Question: I've been struggling with this a long time now, so I finally gave up on trying to find the answer and decided to ask it right away.
On my app I have a user log in page. The app has a TabBarViewController that has some NavigationControllers in it's items.
My last effort was to put the login screen embedded on a NavigationBarController and make it the Initial View Controller, as in the picture below.

When the app is launched, if the user is logged in the LogInViewController 'segues' to the TabBarController and everything is fine. When the user logs out in the ProfileViewController, there's a segue in this ViewController 'segueing' to the initial view controller.
In the other hand, if no user is logged in, the LogInViewController presents a view so that the user can insert username and password. If credentials are correct the LogInViewController 'segues' to the TabBarController. The problem is that at this point, even if the app is still working good, i get the following warning:
> Warning: Attempt to present TabBarViewController: 0xa19a670 on UINavigationController: 0xa526370 while a presentation is in progress!
So I assume this is not the best way to handle all this LogIn/LogOut process.
My question is, where should I put the LogInScreen in the hierarchy?
If by any chance my layout/hierarchy is correct, how to make the warning go away?
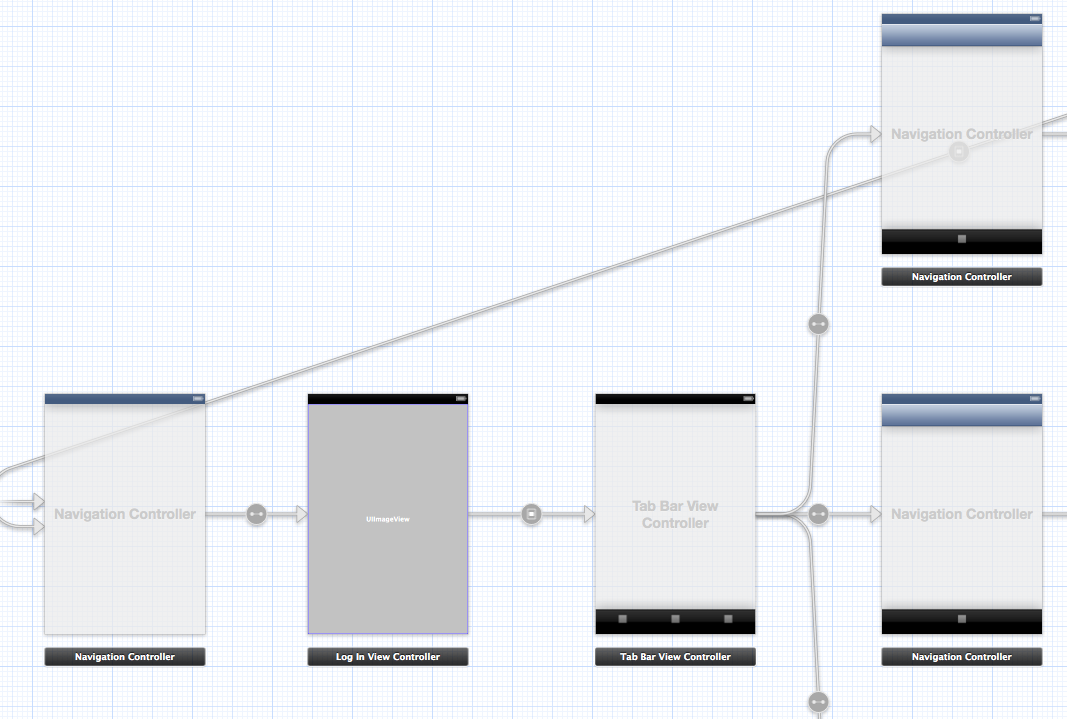
Answer: You should make your Home screen as your 'rootViewController' and in once your application starts or become active, you can check if user is logged in or not, if not then present the LoginScreen Modally, it will avoid the mess with other 'NavigationController' or 'TabBarController'
Alternate could be to put all the 'ViewControllers' in a 'MutbaleArray' and set the current Index of 'TabBarController' according to the view you want to show? if you don't want to show the LoginScreen after user Logged in, just remove it from your 'MutableArray', check my answer <URL>, it might help your cause